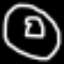
Label: donut